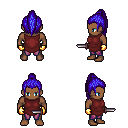
a pixel art fantasy rpg character, male body template, human, dark skin, maroon tunic, magenta pants, blue long topknot hairstyle, gold gloves, dagger, four views (front, back, left, right), 2x2 character sprite sheet, small pixel art, hard edges, no anti-aliasing